【题型】填空题　【知识点】解析几何　【难度】medium
已知抛物线 $C: y^2 = 4x$ 的焦点为 $F$，过点 $F$ 作与 $x$ 轴不垂直的直线 $l$ 交 $C$ 于点 $A, B$，过点 $A$ 作垂直于 $x$ 轴的直线交 $C$ 于点 $D$，若点 $M$ 是 $\triangle ABD$ 的外心，则 $\frac{|AB|}{|MF|}$ 的值为 \underline{\hspace{3cm}} .
【解答】

\noindent \textbf{【答案】} $2$

\vspace{0.2cm}
\noindent \textbf{【分析】} 设直线$l$:$x=my+1(m\neq0)$，联立方程，利用韦达定理求$|AB|$以及点$M$的坐标，即可得结果.

\vspace{0.2cm}
\noindent \textbf{【解析】} 由题意可知：抛物线$C$:$y^2=4x$的焦点$F(1,0)$，可知直线$l$与抛物线必相交，
设直线$l$:$x=my+1(m\neq0)$，$A(x_1,y_1)$，$B(x_2,y_2)$，可得$D(x_1,-y_1)$，
联立方程$\begin{cases} x=my+1 \\ y^2=4x \end{cases}$，消去$x$得$y^2-4my-4=0$，
则$y_1+y_2=4m$，$y_1y_2=-4$，
可得$|AB|=\sqrt{1+m^2}\sqrt{(y_1+y_2)^2-4y_1y_2}=\sqrt{1+m^2}\sqrt{16m^2+16}=4(m^2+1)$，
$\dfrac{y_1+y_2}{2}=2m$，且$\dfrac{x_1+x_2}{2}=2m^2+1$，即线段$AB$的中点为$(2m^2+1,2m)$，
则线段$AB$的中垂线方程为$y-2m=-m(x-2m^2-1)$，
由题意可知：点$M$在$x$轴上，
令$y=0$，可得$x=2m^2+3$，即$M(2m^2+3,0)$，则$|MF|=2(m^2+1)$，
所以$\dfrac{|AB|}{|MF|}=\dfrac{4(m^2+1)}{2(m^2+1)}=2$.
故答案为：$2$.

\vspace{0.2cm}

\vspace{0.2cm}
\noindent \textbf{【点睛】} 方法点睛：对于弦中点问题常用“根与系数的关系”求解，在使用根与系数的关系时，在解决有关弦中点、弦所在直线的斜率、弦中点与原点连线斜率问题时可简化运算，但要注意直线斜率是否存在．

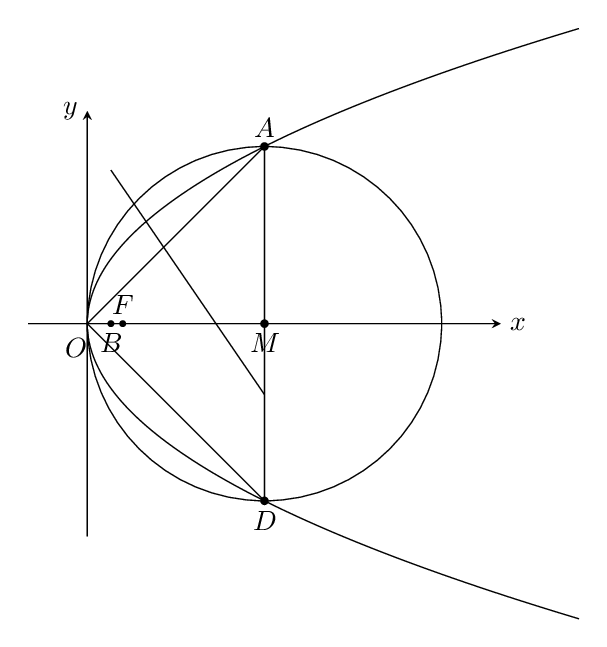